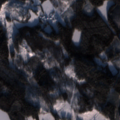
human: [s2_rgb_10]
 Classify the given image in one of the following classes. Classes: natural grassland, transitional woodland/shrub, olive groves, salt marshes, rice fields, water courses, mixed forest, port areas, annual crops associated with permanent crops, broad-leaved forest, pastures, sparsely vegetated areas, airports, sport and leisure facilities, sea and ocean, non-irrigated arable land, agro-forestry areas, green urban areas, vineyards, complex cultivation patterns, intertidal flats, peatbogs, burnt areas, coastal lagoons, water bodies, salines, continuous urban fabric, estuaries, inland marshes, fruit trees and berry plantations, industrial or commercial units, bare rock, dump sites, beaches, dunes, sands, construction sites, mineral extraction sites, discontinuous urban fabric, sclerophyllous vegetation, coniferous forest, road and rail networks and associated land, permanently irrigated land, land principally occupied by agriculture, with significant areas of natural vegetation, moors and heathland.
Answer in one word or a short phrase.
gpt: coniferous forest, mixed forest, transitional woodland/shrub